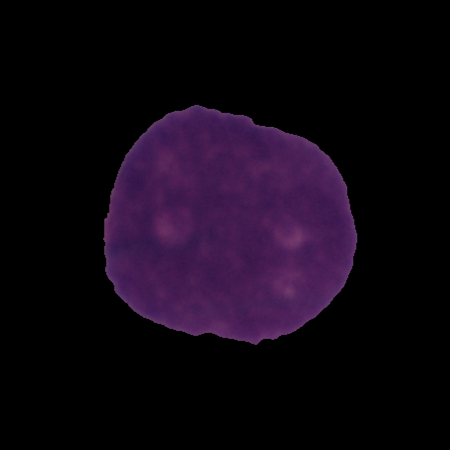
Label: cancer